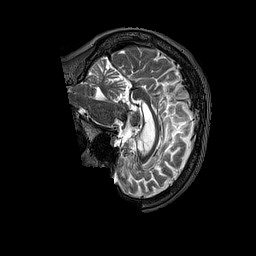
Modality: T2w
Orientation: sagittal
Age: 74
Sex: female
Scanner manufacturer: siemens
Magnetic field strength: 3 T
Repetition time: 3.2 s
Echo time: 0.567 s